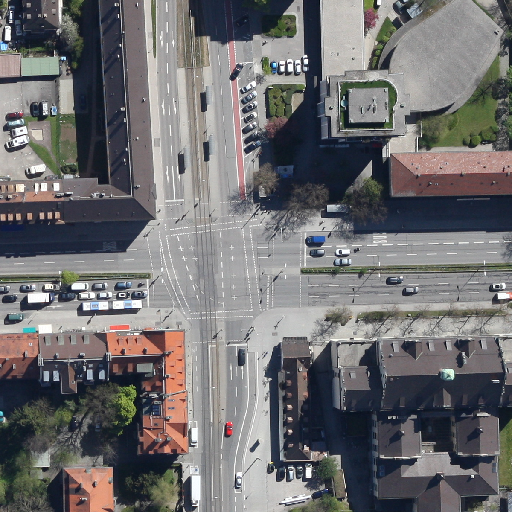
Referring expression: long truck in the parking area